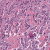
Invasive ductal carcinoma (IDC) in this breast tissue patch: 1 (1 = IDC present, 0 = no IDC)